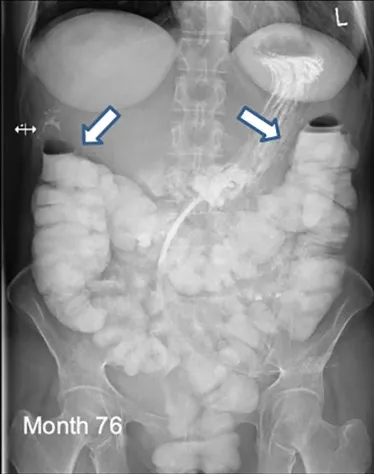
Month 76. With regular passage under trastuzumab-deruxtecan.
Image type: radiology (x_ray)